九年级 · 解析几何
（6 分）已知二次函数 $y=\frac{1}{2}(x+2)^{2}-2$.

（1）填写表中空格处的数值:

(2) 画出这个函数的图象.

| $x$ | $\cdots$ | -5 | -4 | -3 | -2 | -1 | 0 | 1 | $\cdots$ |
| :--- | :--- | :--- | :--- | :--- | :--- | :--- | :--- | :--- | :--- |
| $y=\frac{1}{2}(x+2)^{2}-2$ | $\cdots$ | $\frac{5}{2}$ |  |  | -2 | $-\frac{3}{2}$ | 0 |  | $\cdots$ |

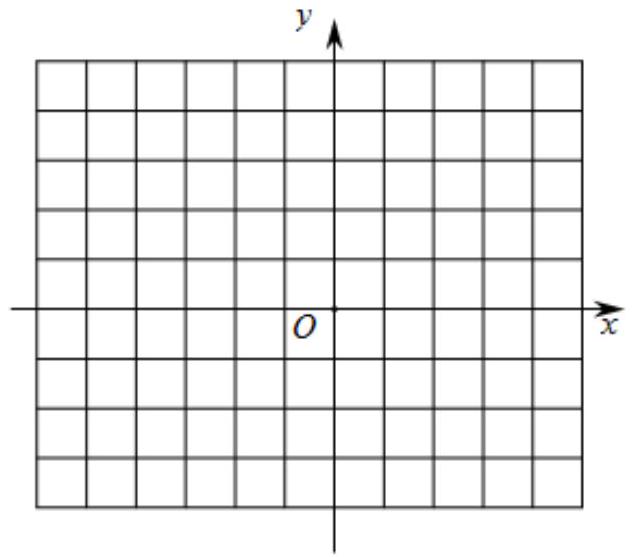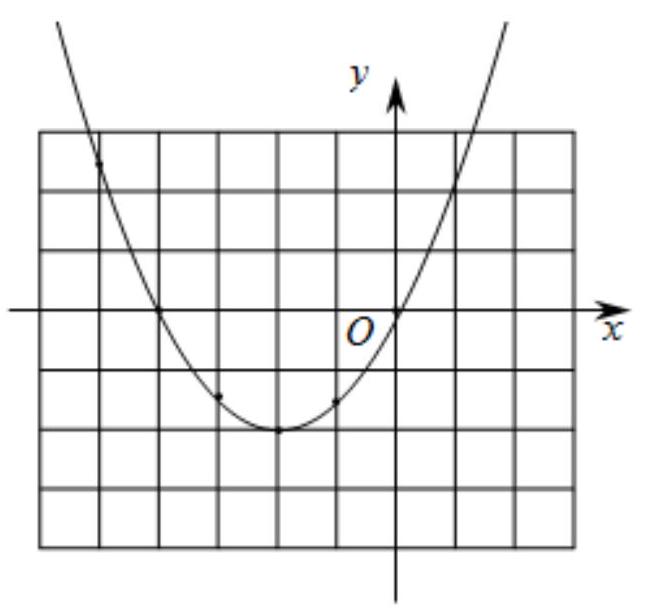
答案:  (1) $0,-\frac{3}{2}, \frac{5}{2}$; (2) 见解析

解析: (1) 根据函数解析式可完成表格即可;

（2）再根据表格中 $x 、 y$ 的对应值可画函数图象.

【详解】解:（1）填表如下:

| $x$ | $\cdots$ | -5 | -4 | -3 | -2 | -1 | 0 | 1 | $\ldots$ |
| :--- | :--- | :--- | :--- | :--- | :--- | :--- | :--- | :--- | :--- |

| $y=\frac{1}{2}(x+2)^{2}-2$ | $\cdots$ | $\frac{5}{2}$ | 0 | $-\frac{3}{2}$ | -2 | $-\frac{3}{2}$ | 0 | $\frac{5}{2}$ | $\cdots$ |
| :--- | :--- | :--- | :--- | :--- | :--- | :--- | :--- | :--- | :--- |

故答案是: $0,-\frac{3}{2}, \frac{5}{2}$;

（2）先描点，画图象如下:

【点睛】本题考查了求函数值、画二次函数图象, 解题的关键是掌握画二次函数的图象步骤,先描点, 再用一条光滑的曲线连接.